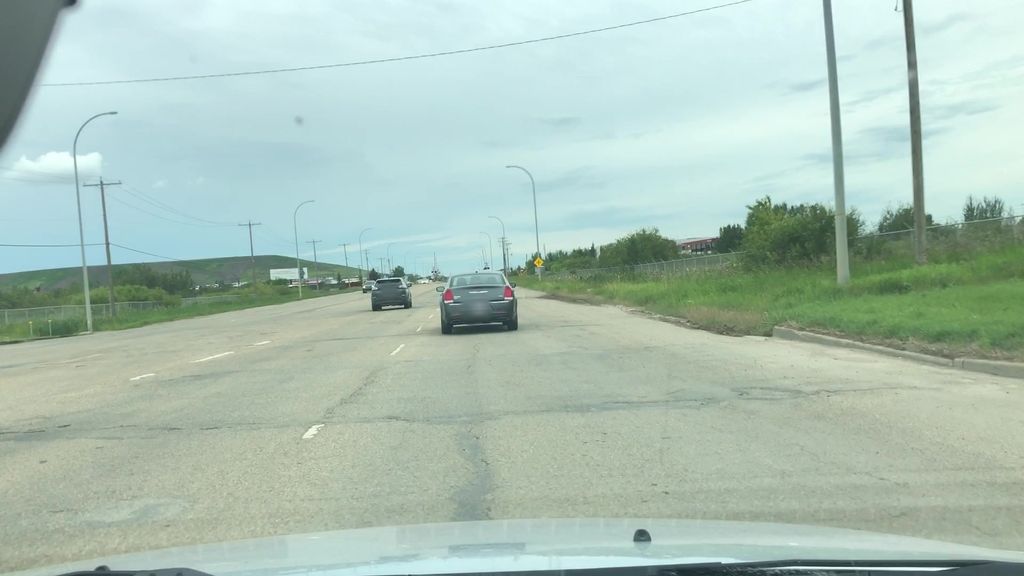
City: edmonton